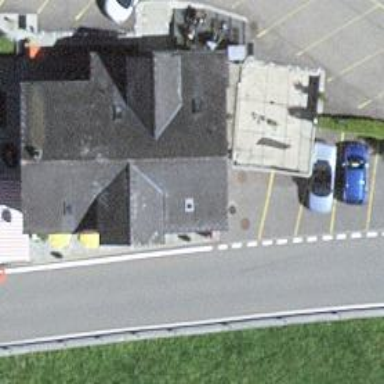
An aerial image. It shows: Restaurant.